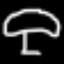
Label: mushroom